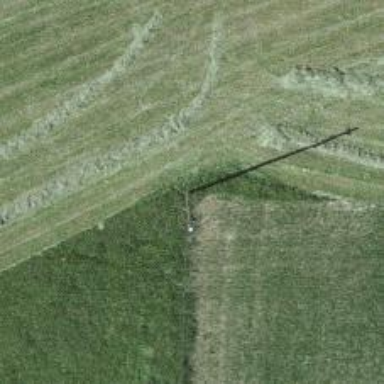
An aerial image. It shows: Power pole.